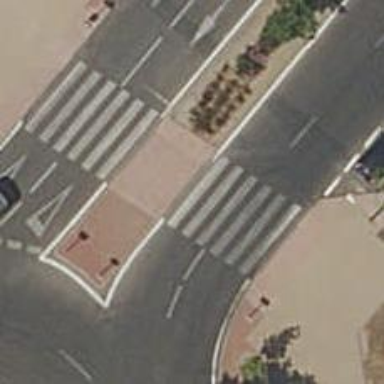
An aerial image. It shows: Zebra crossing on the road.